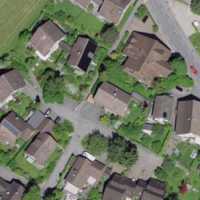
EUNIS habitat code: 54
Species observed at this site:
Pholidoptera griseoaptera